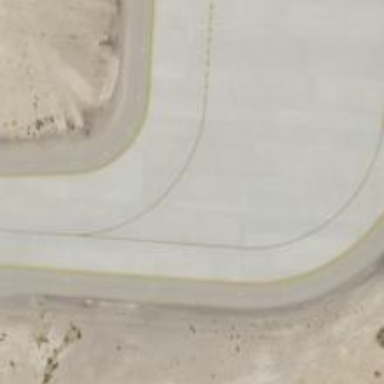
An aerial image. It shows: View of taxiway at the airport.